Question: I am trying to write an example to connect to the Intersystems Cache from a Java class. I am using the eXtreme Data Objects framework from Intersystems Cache'. Here is the source code -
'''
package demo;
import com.intersys.xdo.DatabaseConnection;
import com.intersys.xdo.DatabaseConnectionFactory;
import com.intersys.xdo.XDOException;
class XDODemo {
public static void main(String[] args) {
java.sql.Connection jdbcConnection = null;
DatabaseConnection xdoConnection = null;
String namespc = "USER";
String url = "jdbc:Cache://localhost:1972/" + namespc;
String user = "admin";
String password = "admin";
try {
xdoConnection = DatabaseConnectionFactory
.createJNIDatabaseConnection();
xdoConnection.connect(namespc, user, password);
} catch (XDOException e) {
System.out.println(e.getMessage());
} catch (Exception e) {
System.out.println(e.getMessage());
} finally {
try {
if (xdoConnection != null)
xdoConnection.disconnect();
} catch (XDOException e) {
System.out.println(e.getMessage());
} catch (Exception e) {
System.out.println(e.getMessage());
}
}
}
}
'''
When I run this class, I see the following exception -
> lc_conn::connect_device returned Db_err: source: lc_conn::connect() message: lc_conn::connect: CacheSecureStart returned -15:
'''
#
# A fatal error has been detected by the Java Runtime Environment:
#
# EXCEPTION_ACCESS_VIOLATION (0xc0000005) at pc=0x000000000045ab78, pid=5132, tid=9084
#
# JRE version: Java(TM) SE Runtime Environment (7.0_60-b19) (build 1.7.0_60-b19)
# Java VM: Java HotSpot(TM) 64-Bit Server VM (24.60-b09 mixed mode windows-amd64 compressed oops)
# Problematic frame:
# C [lcbjni.dll+0xab78]
#
# Failed to write core dump. Minidumps are not enabled by default on client versions of Windows
#
# An error report file with more information is saved as:
# c:\intersystems rycache1\mgr\hs_err_pid5132.log
#
# If you would like to submit a bug report, please visit:
# http://bugreport.sun.com/bugreport/crash.jsp
# The crash happened outside the Java Virtual Machine in native code.
# See problematic frame for where to report the bug.
#
'''
Could you please help in fixing this issue?
Here is the audit table details -

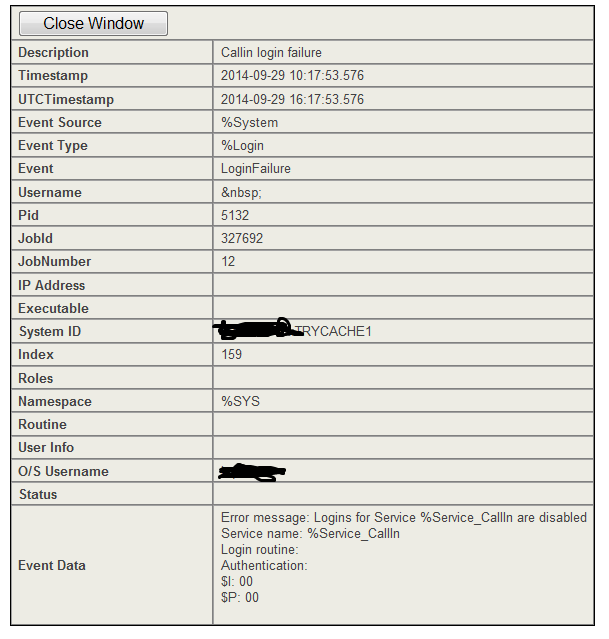
Answer: 1. Open ManagementPortal from Cube.
2. go to Home->System Administration -> Security -> Services
3. Click %Service_Callin to open edit window
4. Check Service enabled checkbox
This should let you login via JNI